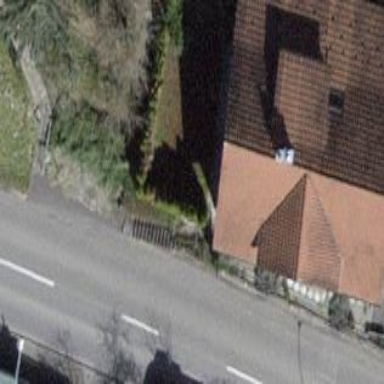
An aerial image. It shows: Residential building with tile roof.